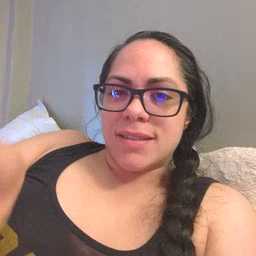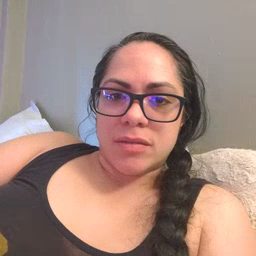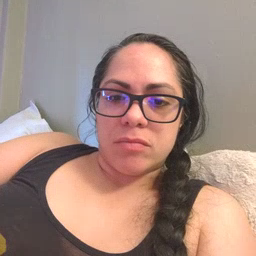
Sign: hot